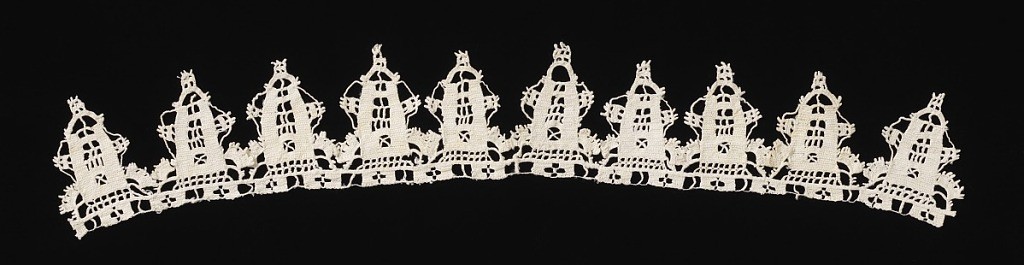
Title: Border
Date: late 16th century
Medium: linen Technique: needle lace (punto in aria)
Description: Border of pendants of triangular shapes.